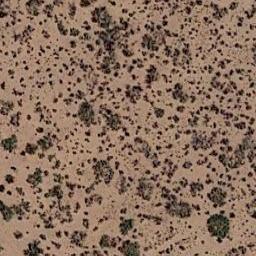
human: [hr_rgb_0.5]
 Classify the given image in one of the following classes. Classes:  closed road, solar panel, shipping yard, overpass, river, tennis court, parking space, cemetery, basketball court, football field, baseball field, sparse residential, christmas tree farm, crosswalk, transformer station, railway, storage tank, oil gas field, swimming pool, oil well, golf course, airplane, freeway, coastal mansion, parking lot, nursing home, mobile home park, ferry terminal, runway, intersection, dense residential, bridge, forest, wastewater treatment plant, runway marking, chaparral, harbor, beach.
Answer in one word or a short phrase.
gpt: chaparral